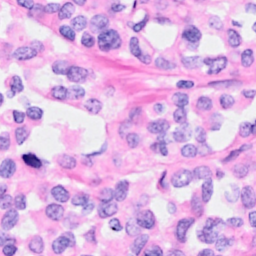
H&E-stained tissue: Breast